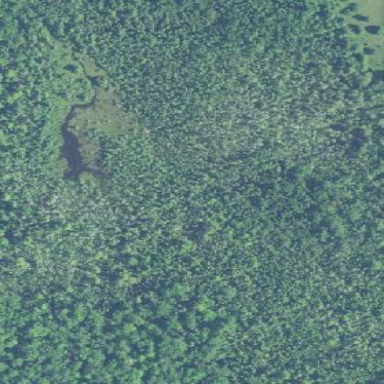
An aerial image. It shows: Swamp in wetland area.